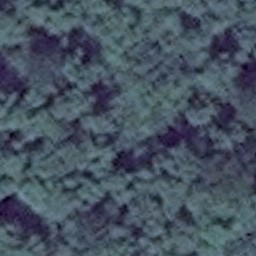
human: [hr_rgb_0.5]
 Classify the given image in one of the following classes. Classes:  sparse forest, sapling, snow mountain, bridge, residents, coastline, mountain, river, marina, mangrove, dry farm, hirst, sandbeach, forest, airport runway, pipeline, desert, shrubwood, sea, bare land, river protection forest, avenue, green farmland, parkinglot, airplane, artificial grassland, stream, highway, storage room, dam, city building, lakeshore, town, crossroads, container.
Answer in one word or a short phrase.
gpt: forest